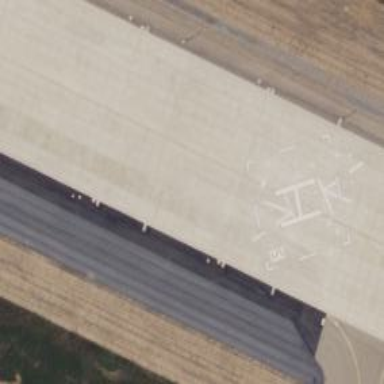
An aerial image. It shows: Image of taxiway at airport.